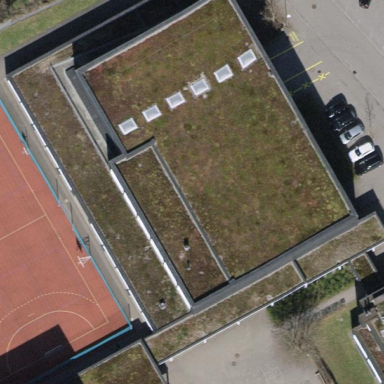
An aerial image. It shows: School building.